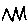
Label: zigzag